Question: I use CSS3 transition for hover effect on products, a tag comes up from bottom over product image :
While the tag is coming up and after it comes up for about 0.5 second, the font is not smooth and clear, but about 0.5 ~ 1 second after transition finishes, it becomes clear and smooth. this problem occurs with Firefox.
with Chrome and IE it is negligible .

Is there any solution for this problem?
UPDATE:
'''
.product-hover {
height: 100%;
left: 0;
position: absolute;
top: 0;
width: 100%;
overflow: hidden;
border: 1px solid #ddd;
}
.product-hover:after {
background: none repeat scroll 0 0 #000;
content: "";
height: 100%;
left: -100%;
opacity: 0.6;
position: absolute;
top: 0;
width: 100%;
transition: .4s;
}
.product-hover a {
background: none repeat scroll 0 0 #000;
border-radius: 5px;
color: #fff;
display: block;
font-size: 15px;
left: 10%;
margin: 0;
padding: 10px;
position: absolute;
text-align: center;
text-transform: uppercase;
border: 1px solid #ff0022;
width: 80%;
z-index: 99;
transition: .4s;
text-decoration:none;
}
.product-hover a:hover {
background: #000;
text-decoration: none;
border-color: #444;
}
.product-carousel-price ins {
color: #ff0022;
font-weight: 700;
margin-right: 5px;
text-decoration: none;
}
.product-hover a i.fa {
margin-right: 5px;
}
.product-hover a.add-to-cart-link {
top: -25%;
display: none;
}
.product-hover a.view-details-link {
bottom: -25%;
}
.single-product h2 {
font-size: 18px;
line-height: 25px;
margin-bottom: 10px;
margin-top: 15px;
}
.single-product h2 a {
color: #222;
}
.single-product p {
color: #ff0022;
font-weight: 700;
}
.single-product {
overflow: hidden;
}
.single-product:hover {} .single-product:hover .product-hover a.add-to-cart-link {
top: 25%;
}
.single-product:hover .product-hover a.view-details-link {
bottom: 40%;
}
.single-product:hover .product-hover:after {
left: 0;
}
'''
'''
<div class="single-product">
<div class="product-f-image">
<img src="images/products/product-3.jpg" />
<div class="product-hover">
<a href="single-product.html" class="view-details-link"><i class="fa fa-link"></i>mshhdh mHSwl</a>
</div>
</div>
<h2><a href="single-product.html">New Bag</a></h2>
<div class="product-carousel-price">
<ins>$400.00</ins> <del>$425.00</del>
</div>
</div>
'''
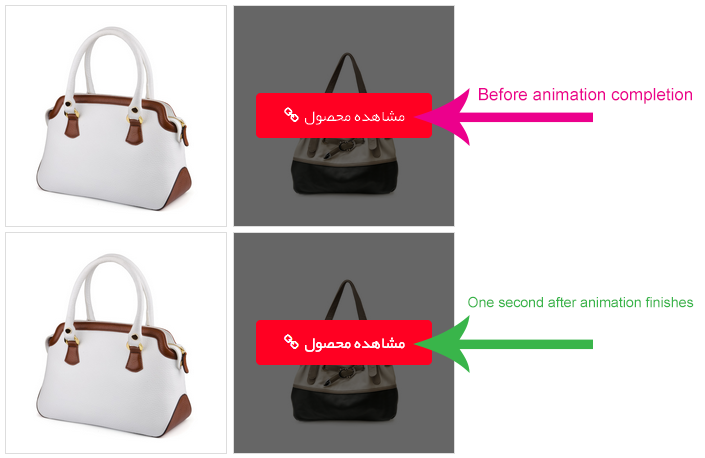
Answer: I cannot see the bug you mention in my setup (Firefox 40.0a2 and Chrome 41.0, Linux). I see it as bold and smooth throughout the animation as in your "after completion" image.
One thing you could try, is to make the text manually bolder and apply an imperceptible transformation, to see if you could at least force the text to always be in the "first state".
'''
.view-details-linnk {
transform: rotate(0.00001deg);
}
'''
I applied this trick to other rendering quirks with CSS animations and it helped.